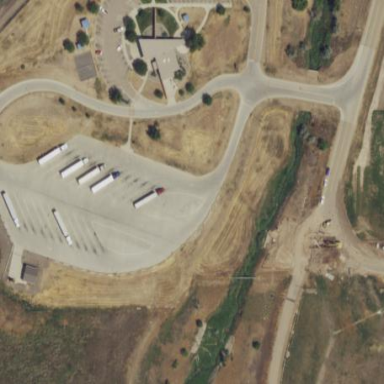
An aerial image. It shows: Rest area on the road.